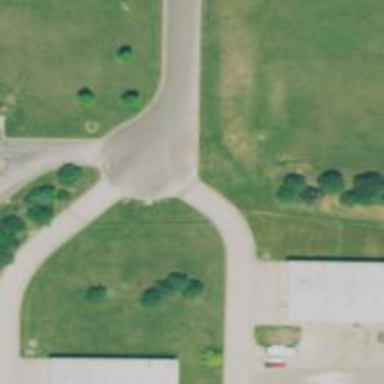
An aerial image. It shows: Turning circle on the road.